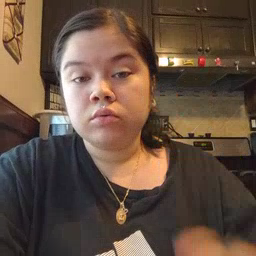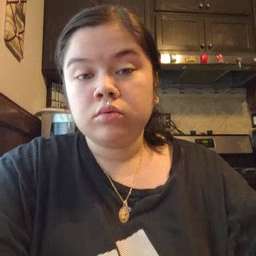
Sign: uncle